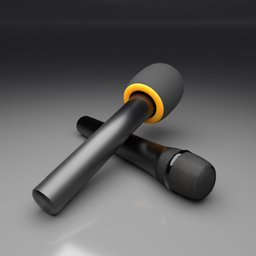
Label: electronics